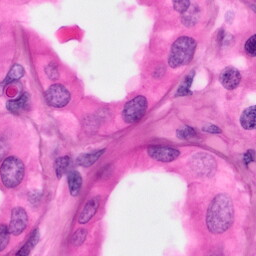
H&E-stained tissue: Pancreatic